Question: What type of theory will be reviewed in the continuing discussion?
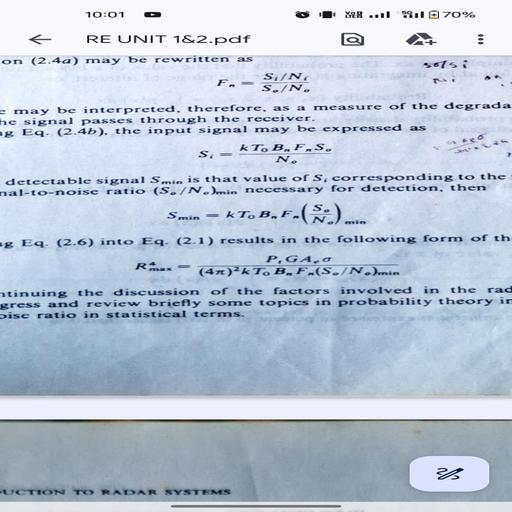
Answer: Probability theory